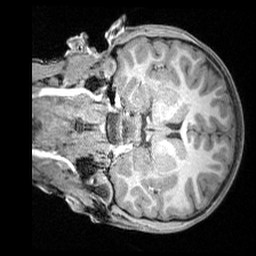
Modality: T1w
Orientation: coronal
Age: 9
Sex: male
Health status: ill
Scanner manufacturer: siemens
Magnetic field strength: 3 T
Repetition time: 1.6 s
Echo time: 0.00179 s